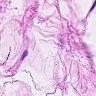
Metastatic tissue present: no